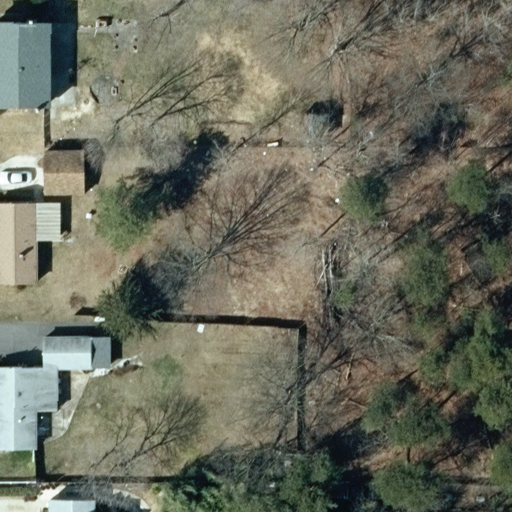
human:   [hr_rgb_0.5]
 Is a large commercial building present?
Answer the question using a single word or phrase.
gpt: no

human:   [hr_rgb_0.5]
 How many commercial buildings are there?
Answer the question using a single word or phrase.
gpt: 0

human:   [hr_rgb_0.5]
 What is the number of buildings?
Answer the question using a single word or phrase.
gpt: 6

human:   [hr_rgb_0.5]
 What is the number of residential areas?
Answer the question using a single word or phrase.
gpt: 1

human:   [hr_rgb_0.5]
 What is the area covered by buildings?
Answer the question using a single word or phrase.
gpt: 429m2

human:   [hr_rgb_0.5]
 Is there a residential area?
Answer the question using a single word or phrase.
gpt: yes

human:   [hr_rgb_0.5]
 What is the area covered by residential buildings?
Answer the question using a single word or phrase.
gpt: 311m2

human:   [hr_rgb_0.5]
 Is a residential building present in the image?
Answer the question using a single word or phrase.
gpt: yes

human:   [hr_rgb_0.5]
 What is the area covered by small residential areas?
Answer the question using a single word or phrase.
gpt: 0m2

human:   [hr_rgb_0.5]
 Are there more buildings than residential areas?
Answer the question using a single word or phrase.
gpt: yes

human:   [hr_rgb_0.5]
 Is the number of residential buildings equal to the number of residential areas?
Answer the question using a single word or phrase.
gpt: no

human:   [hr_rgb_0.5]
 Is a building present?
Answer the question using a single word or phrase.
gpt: yes

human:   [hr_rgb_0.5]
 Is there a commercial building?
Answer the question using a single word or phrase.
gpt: no

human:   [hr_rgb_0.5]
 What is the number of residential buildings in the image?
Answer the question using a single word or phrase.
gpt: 4

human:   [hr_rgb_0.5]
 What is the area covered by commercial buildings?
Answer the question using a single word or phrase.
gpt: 0m2

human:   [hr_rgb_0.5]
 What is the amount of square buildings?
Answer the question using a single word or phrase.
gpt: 0

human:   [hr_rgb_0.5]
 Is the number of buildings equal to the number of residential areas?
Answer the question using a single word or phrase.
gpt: no

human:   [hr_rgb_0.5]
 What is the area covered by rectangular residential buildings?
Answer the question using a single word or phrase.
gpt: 82m2

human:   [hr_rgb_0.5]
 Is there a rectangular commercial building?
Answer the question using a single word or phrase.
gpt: no

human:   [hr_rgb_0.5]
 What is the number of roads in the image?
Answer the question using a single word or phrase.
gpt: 0

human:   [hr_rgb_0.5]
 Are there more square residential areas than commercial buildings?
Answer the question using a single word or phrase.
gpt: no

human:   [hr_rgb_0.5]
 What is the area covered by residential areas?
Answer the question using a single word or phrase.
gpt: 4525m2

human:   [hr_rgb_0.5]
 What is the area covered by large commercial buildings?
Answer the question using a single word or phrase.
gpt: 0m2

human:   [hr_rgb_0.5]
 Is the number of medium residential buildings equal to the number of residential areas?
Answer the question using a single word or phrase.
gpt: yes

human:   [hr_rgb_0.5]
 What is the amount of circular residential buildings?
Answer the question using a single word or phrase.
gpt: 0

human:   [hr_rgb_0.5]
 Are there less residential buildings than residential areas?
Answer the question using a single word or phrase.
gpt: no

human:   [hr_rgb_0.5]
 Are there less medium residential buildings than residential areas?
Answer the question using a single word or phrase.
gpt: no

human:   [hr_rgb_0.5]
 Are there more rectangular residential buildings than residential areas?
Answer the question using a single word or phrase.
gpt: yes

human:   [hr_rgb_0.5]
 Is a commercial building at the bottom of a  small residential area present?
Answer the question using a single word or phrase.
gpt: no

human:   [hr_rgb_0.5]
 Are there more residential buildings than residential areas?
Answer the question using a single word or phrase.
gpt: yes

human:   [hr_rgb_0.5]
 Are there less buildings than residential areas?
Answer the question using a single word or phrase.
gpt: no

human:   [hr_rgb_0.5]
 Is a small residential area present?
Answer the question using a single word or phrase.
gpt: no

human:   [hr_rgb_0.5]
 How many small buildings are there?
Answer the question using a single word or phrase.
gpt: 5

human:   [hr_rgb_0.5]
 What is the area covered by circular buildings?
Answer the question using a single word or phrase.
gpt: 0m2

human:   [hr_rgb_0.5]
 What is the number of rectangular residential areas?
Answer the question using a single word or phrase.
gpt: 1

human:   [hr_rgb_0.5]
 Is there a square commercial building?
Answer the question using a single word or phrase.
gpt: no

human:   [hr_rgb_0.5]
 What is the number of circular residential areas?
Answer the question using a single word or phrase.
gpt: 0

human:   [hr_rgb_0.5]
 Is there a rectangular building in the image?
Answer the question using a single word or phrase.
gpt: yes

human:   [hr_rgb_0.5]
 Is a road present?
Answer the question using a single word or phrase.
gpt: no

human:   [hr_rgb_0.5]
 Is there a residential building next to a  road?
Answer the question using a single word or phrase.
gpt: no

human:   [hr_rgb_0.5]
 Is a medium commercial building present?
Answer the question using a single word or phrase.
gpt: no

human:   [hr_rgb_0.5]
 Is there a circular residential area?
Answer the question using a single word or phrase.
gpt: no

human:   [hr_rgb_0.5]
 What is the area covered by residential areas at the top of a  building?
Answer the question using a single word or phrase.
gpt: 0m2

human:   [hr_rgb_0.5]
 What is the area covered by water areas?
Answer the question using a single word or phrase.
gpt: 0m2

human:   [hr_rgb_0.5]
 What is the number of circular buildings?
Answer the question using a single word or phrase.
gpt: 0

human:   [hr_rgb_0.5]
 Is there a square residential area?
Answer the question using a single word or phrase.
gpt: no

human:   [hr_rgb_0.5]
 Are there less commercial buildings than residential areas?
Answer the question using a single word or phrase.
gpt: yes

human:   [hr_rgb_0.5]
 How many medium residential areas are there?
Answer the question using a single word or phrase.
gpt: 0

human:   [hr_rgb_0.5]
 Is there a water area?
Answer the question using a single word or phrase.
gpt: no

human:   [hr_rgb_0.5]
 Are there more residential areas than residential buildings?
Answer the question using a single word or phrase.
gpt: no

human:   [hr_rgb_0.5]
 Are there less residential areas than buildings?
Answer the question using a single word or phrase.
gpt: yes

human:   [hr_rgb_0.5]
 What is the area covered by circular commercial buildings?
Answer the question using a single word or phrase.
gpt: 0m2

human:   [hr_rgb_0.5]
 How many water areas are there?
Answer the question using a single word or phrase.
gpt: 0

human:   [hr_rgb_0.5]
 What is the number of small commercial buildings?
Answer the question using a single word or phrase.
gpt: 0

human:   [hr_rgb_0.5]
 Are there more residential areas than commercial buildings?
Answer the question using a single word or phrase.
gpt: yes

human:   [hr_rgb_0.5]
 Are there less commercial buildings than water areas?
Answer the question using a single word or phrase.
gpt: no

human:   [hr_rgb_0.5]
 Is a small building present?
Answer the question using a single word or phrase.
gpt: yes

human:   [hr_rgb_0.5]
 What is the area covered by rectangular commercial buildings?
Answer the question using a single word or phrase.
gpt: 0m2

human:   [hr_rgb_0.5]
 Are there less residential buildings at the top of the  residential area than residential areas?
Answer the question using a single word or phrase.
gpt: no

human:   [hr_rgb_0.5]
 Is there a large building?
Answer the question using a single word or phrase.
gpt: no

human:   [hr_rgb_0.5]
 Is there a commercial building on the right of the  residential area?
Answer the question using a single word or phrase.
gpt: no

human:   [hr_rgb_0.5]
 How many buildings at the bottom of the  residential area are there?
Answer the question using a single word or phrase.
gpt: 0

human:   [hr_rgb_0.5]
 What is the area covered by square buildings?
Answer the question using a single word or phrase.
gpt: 0m2

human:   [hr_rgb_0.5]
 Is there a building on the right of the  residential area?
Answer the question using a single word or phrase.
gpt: no